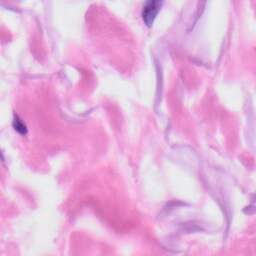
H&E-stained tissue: Skin